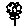
Label: flower